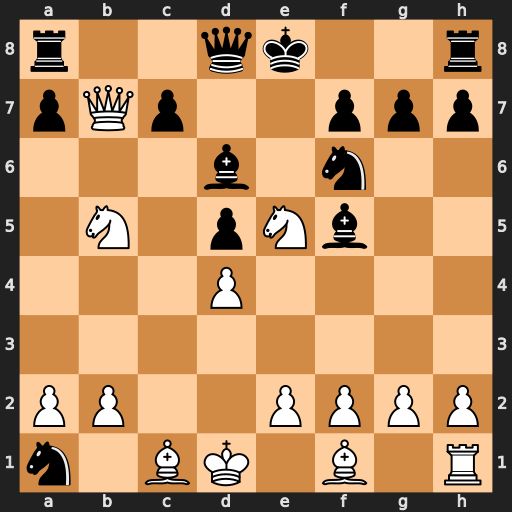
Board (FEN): r2qk2r/pQp2ppp/3b1n2/1N1pNb2/3P4/8/PP2PPPP/n1BK1B1R
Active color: w
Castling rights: kq
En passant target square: -
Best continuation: Nxd6+ Qxd6 Qxa8+